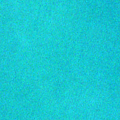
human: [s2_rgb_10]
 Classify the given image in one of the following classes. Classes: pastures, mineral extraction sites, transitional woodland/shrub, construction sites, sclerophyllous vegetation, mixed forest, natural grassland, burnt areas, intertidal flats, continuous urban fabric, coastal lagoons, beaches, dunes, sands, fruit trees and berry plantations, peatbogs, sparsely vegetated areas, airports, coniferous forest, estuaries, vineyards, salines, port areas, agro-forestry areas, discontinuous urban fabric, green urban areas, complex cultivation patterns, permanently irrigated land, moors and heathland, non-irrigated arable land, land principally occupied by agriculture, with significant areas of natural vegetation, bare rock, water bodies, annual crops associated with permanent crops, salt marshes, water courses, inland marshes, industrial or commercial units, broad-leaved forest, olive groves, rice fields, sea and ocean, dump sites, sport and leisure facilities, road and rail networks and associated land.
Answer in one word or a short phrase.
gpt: sea and ocean